Field crop: tomato
Growth stage: 2
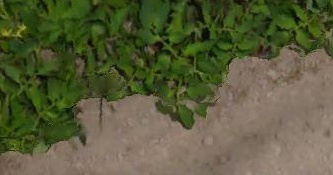
Species: tomato